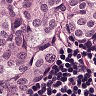
Metastatic tissue present: yes